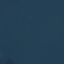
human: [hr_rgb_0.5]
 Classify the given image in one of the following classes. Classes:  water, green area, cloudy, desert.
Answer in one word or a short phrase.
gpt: water